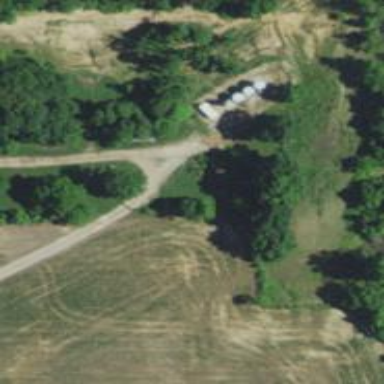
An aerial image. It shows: Driveway.